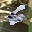
Label: 6